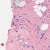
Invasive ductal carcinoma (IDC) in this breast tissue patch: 0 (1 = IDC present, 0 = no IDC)